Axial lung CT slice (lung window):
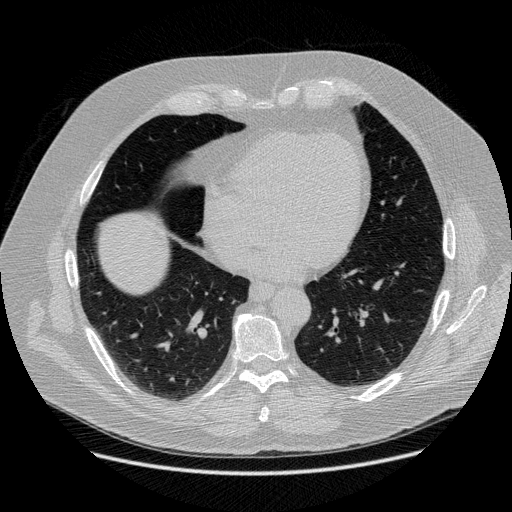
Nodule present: no